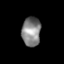
Tissue: skin
Cell type: T cells
Senescence score: 0.7327
Nuclear area (px): 539
Mean DAPI intensity: 132.447